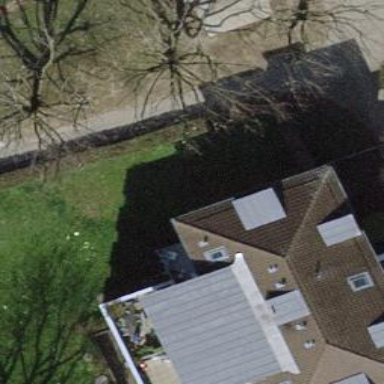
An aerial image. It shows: Hipped roof house.